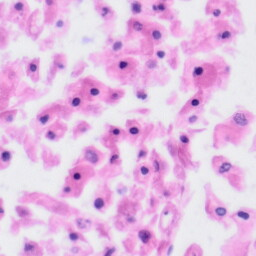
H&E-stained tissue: Tonsil